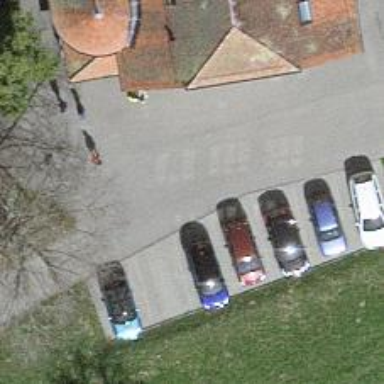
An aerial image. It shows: Asphalt parking aisle along service road.